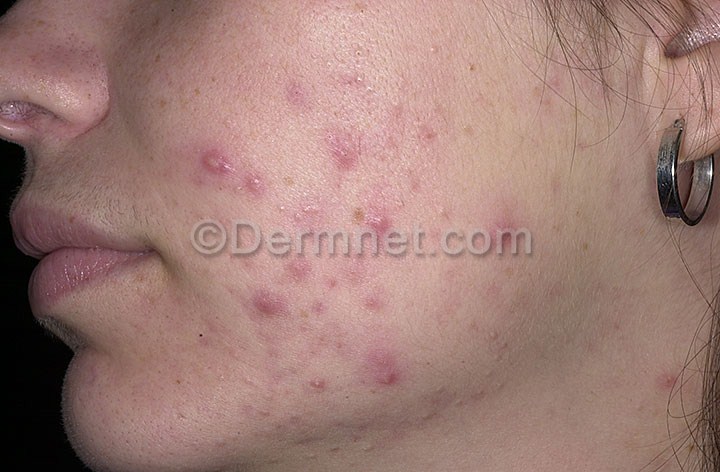
Disease: Acne and Rosacea Photos